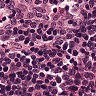
Metastatic tissue present: no